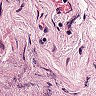
Metastatic tissue present: yes